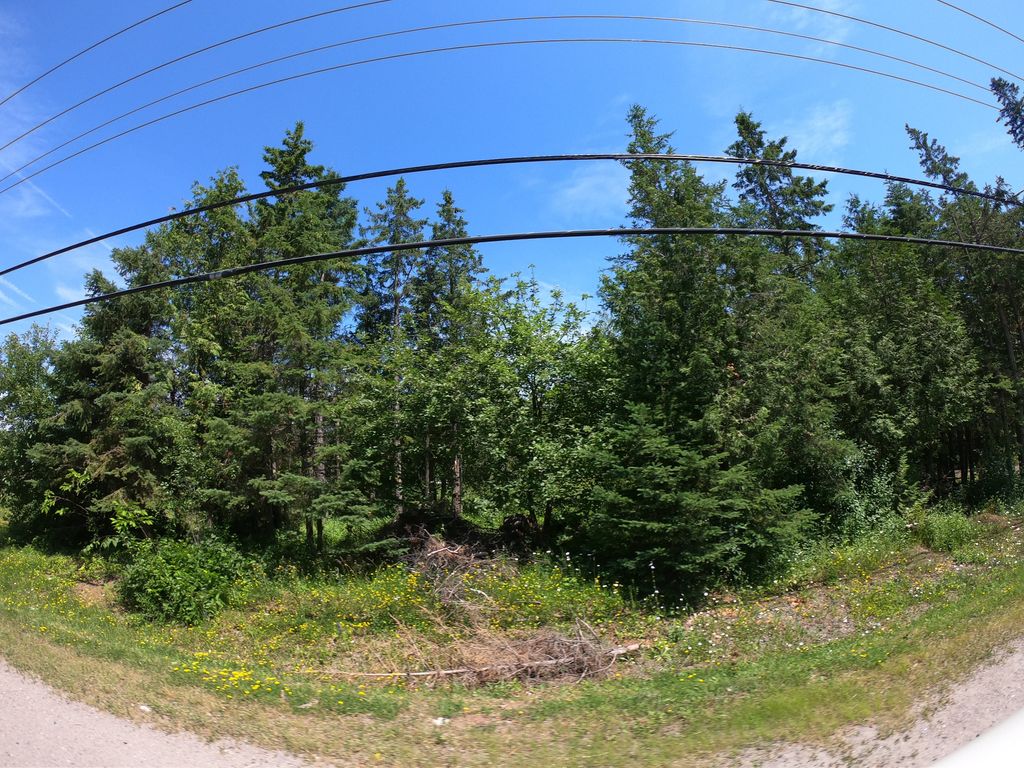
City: ottawa-gatineau